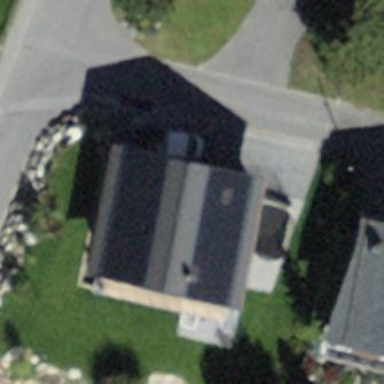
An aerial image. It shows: Building with tile roof.